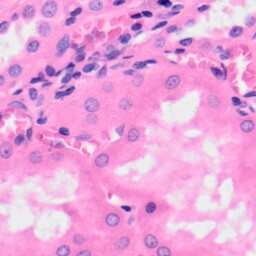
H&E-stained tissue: Kidney